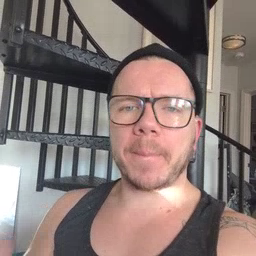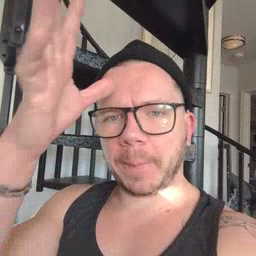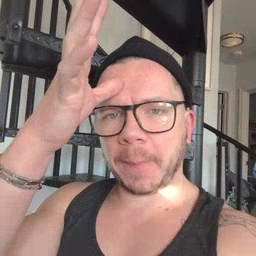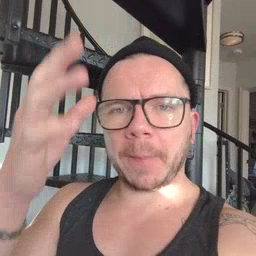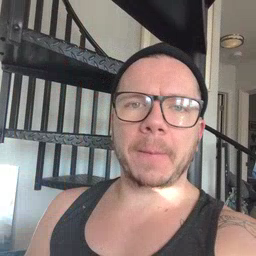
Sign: dad